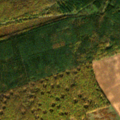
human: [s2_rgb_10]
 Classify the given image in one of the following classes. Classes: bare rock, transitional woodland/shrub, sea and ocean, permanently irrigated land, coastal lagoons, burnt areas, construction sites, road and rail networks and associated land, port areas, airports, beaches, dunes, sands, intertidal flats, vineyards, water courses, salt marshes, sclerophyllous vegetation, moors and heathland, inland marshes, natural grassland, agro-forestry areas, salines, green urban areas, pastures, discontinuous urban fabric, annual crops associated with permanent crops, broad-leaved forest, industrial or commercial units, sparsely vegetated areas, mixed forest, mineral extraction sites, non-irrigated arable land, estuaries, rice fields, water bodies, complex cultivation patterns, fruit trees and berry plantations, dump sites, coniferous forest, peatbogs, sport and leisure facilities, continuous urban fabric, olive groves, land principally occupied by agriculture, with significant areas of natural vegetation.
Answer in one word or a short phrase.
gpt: non-irrigated arable land, broad-leaved forest, coniferous forest